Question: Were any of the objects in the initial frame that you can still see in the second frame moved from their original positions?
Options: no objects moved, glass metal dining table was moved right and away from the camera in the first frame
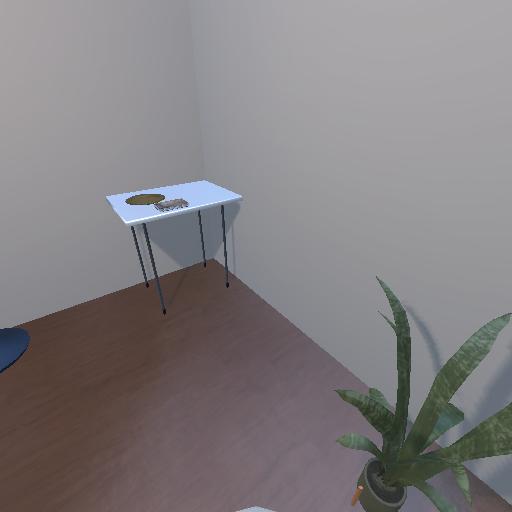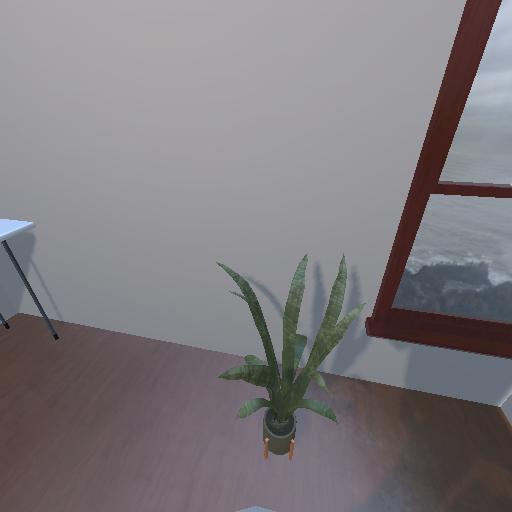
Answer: no objects moved